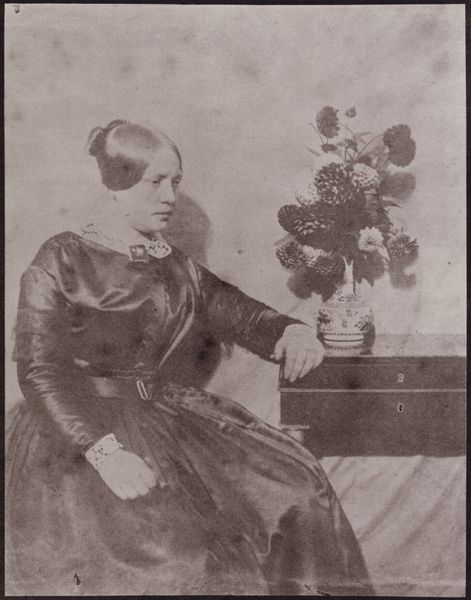
Titel: Porträt einer unbekannten Dame
Künstler: Hippolyte Bayard
Schlagwörter: hand, schatten, weiß, sitzen, blume, blumen, braun, frau, frisur, grau, haar, hintergrund, kleid, licht, mund, nase, profil, schwarz, tisch, blick, blüten, dame, gürtel, schloss, tuch, rock, wand, arm, arme, augen, falten, knoten, kragen, samt, spitze, bild, bildnis, hände, portrait, porträt, haare, sitzend, mutter, pflanze, brosche, frontal, scheitel, seide, vase, blumentopf, taille, dutt, kommode, blumenvase, haltung, sepia, weiblich, witwe, zopf, ernst, streng, glanz, sitzt, atelier, schublade, tischchen, glänzend, strauss, gesenkter blick, nachdenklich, rüschen, bemalt, blumenstrauss, satin, foto, fotografie, photographie, haarknoten, schwarz weiss, manschetten, ehefrau, fräulein, photo, flecken, schubladen, besorgt, halbprofil, kaktus, spitzenkragen, konsole, dahlien, sekretär, seidenkleid, auflehnen, beistelltisch, schlösser, astern, großmutter, gürtelschnalle, dahlie, nach unten, stizend, herrin, blick nach unten, frai, taillengürtel, amerikanisch, arm aufgelegt, daguerre, daguerrotypie, keramikvase, samtkleid, taftkleid, tissch, knote, portr"tphoto, porträtphoto, zwieder